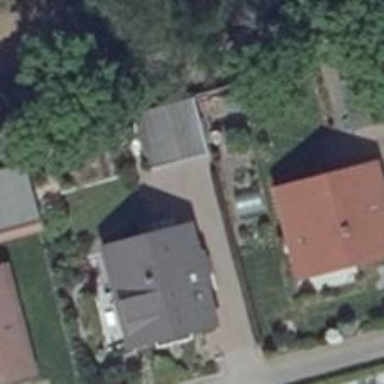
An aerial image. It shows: Driveway.